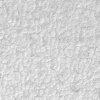
Atmospheric dust classification: not_dusty